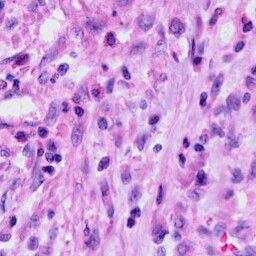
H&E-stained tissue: Cervix